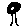
Label: tree